Interaction volume radius: 10 \u00c5
Interaction volume height: 25 \u00c5
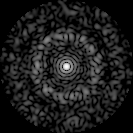
Disorder parameter: 0.8437